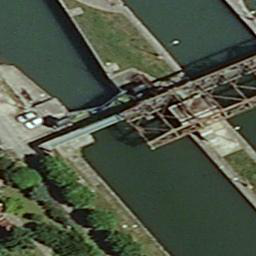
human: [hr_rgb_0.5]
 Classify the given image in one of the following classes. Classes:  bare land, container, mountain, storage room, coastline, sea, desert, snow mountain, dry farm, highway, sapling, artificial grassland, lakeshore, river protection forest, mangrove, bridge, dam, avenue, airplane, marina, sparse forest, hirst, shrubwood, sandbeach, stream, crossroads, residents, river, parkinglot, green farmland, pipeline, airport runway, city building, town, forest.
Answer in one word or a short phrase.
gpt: dam